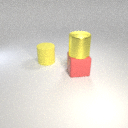
large yellow rubber cylinder behind large red rubber cube